Field crop: maize
Growth stage: 2
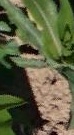
Species: maize